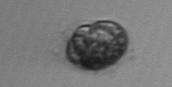
Label: Dinophyceae